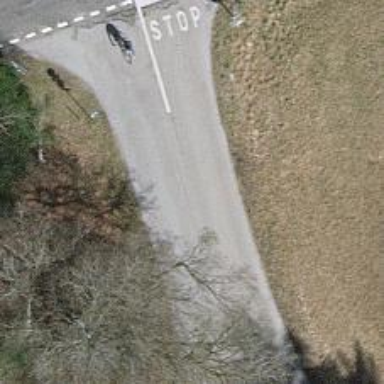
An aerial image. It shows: Tertiary road.